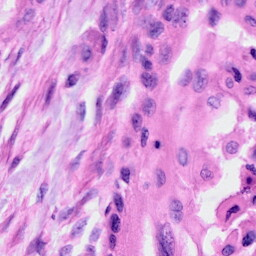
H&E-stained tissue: Cervix